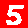
Digit: 5